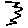
Label: zigzag